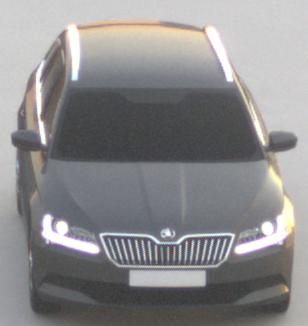
Make: Skoda
Model: Superb Combi 1.4 TSI
Detailed model: Superb (III) Combi
Model produced from: 2015/09
Model produced until: 2018/06
Doors: 5
Color: gray
Road condition: dry road
Daytime: sunrise or sunset
Contrast: low contrast